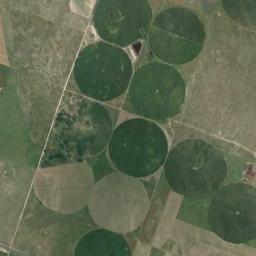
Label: circular_farmland